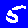
Digit: 5